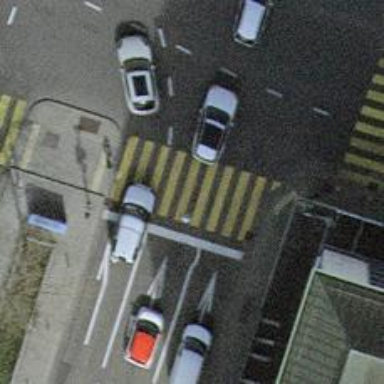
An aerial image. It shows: Crossing with traffic signals.